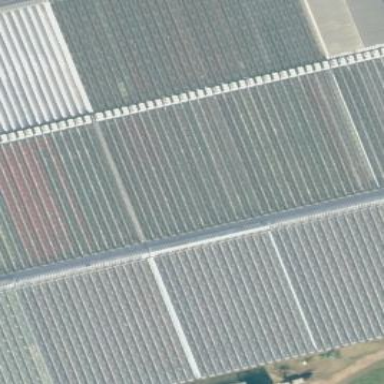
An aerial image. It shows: Area dedicated to greenhouse horticulture.